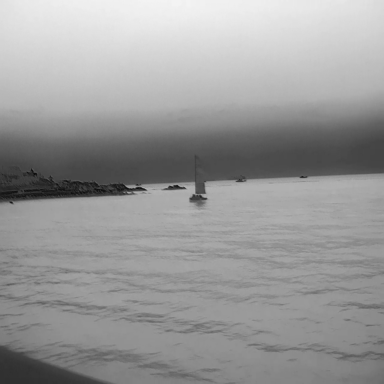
There is a sailboat in the infrared image.